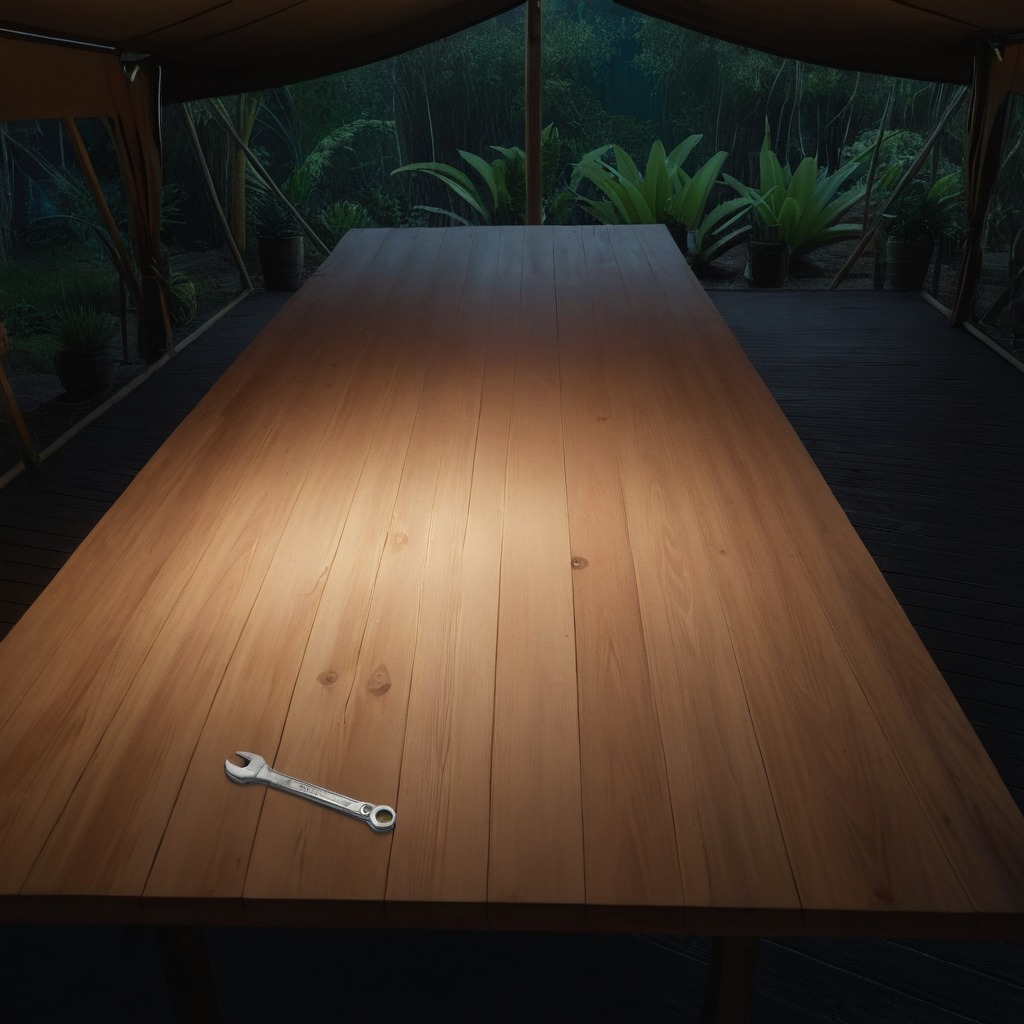
A wrench is lying on a wooden table inside a jungle field workshop tent at night.